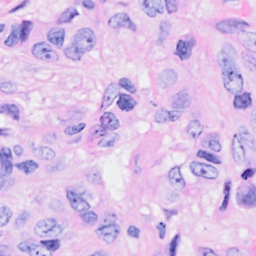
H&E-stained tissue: Breast